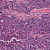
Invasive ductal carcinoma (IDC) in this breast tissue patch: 1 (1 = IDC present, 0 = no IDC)